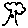
Label: tree